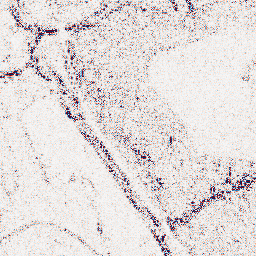
Category: wavelet
Decomposition family: wavelet_reverse_biorthogonal
Decomposition parameters: wavelet: rbio3.5
level: 1
Upsampling method: lanczos
Upsampling parameters: scale: 4
Upsampling scale: 4